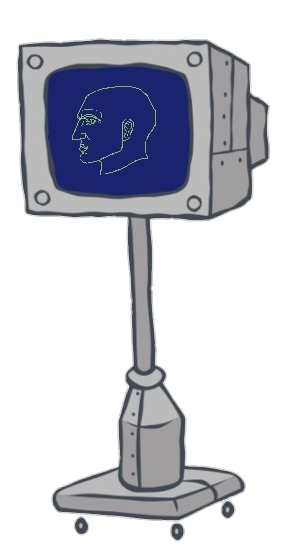
Label: 4_Yes_Chad